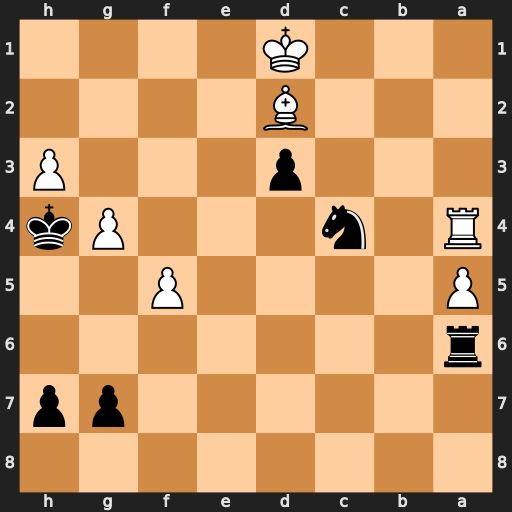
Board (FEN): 8/6pp/r7/P4P2/R1n3Pk/3p3P/3B4/3K4
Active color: b
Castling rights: -
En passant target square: -
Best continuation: Nb2+ Ke1 Nxa4